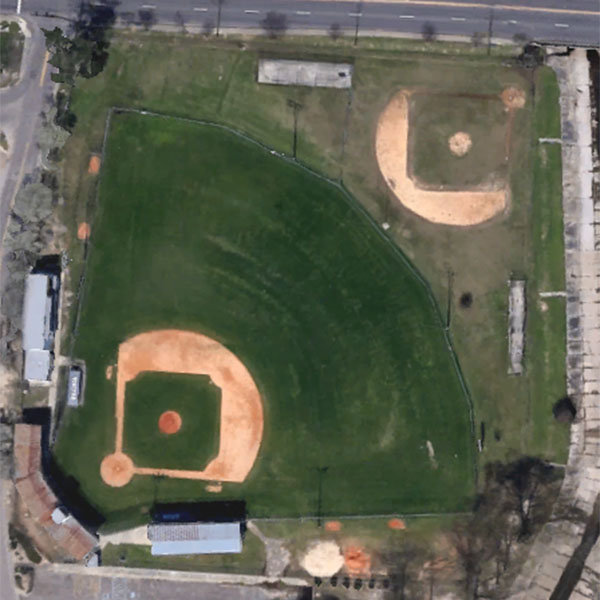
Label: BaseballField